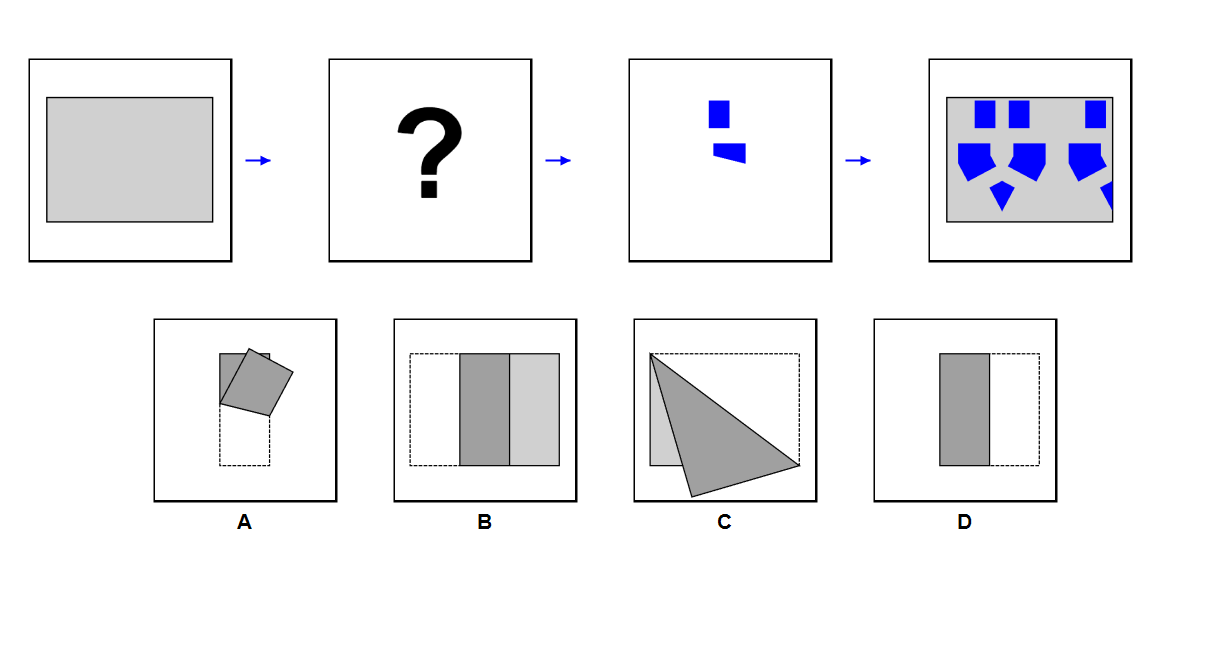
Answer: C